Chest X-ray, PA view. Patient: 47 years old, sex F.
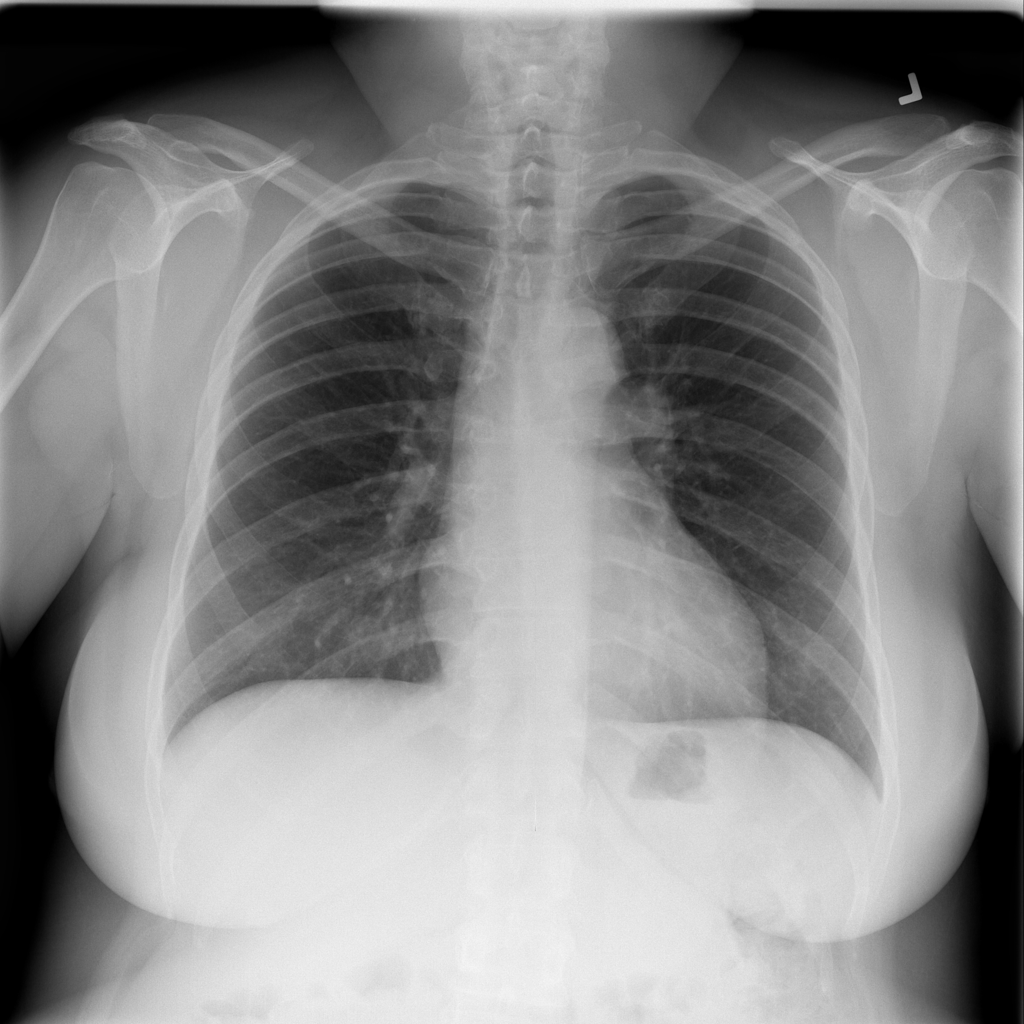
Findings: No Finding